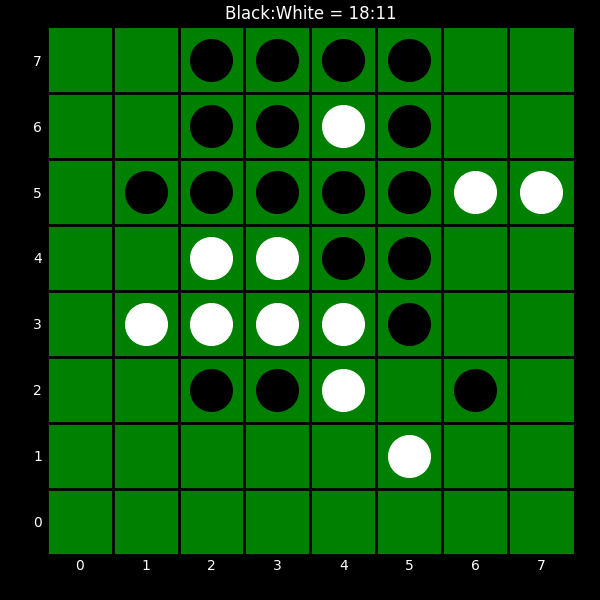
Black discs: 18
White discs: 11